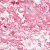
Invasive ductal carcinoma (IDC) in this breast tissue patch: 0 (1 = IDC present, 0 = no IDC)